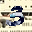
Label: 3